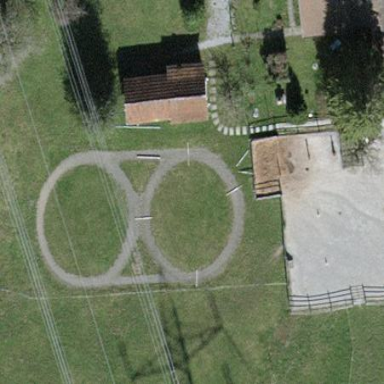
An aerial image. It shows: Equestrian track for leisurely land activities.